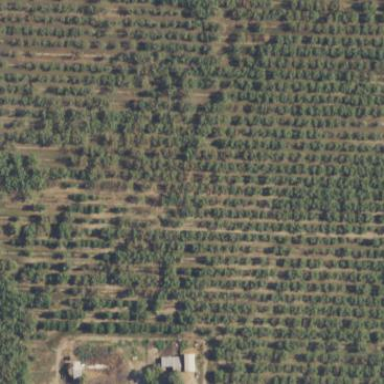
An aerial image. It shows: Almond orchard with rows of almond trees.